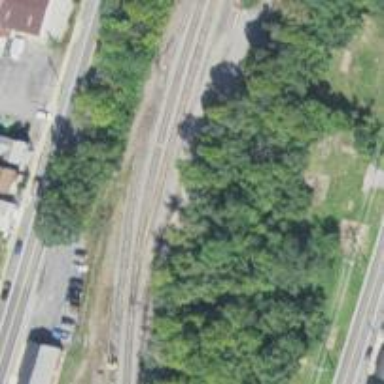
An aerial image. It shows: Railway siding for service.